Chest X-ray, PA view. Patient: 60 years old, sex F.
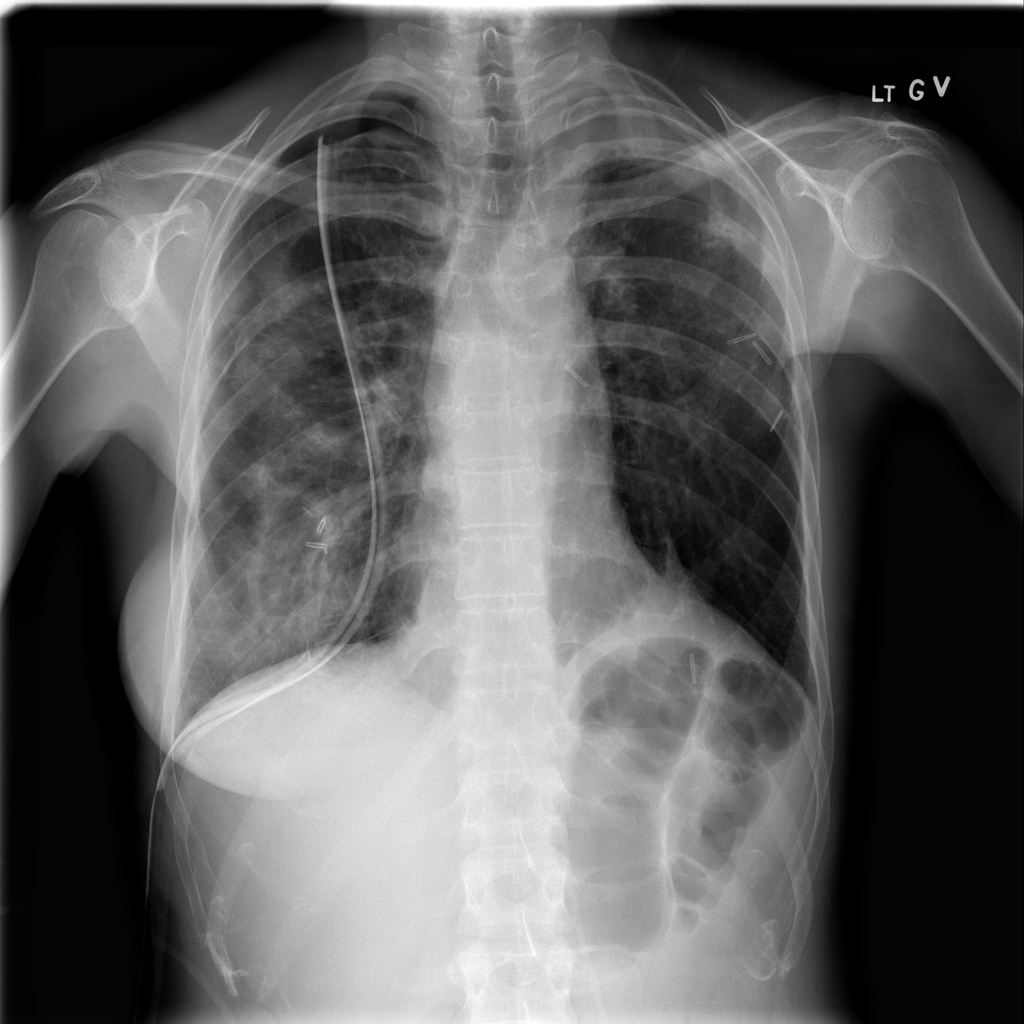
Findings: Mass, Pneumothorax